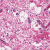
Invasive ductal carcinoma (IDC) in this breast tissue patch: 0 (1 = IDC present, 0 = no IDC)